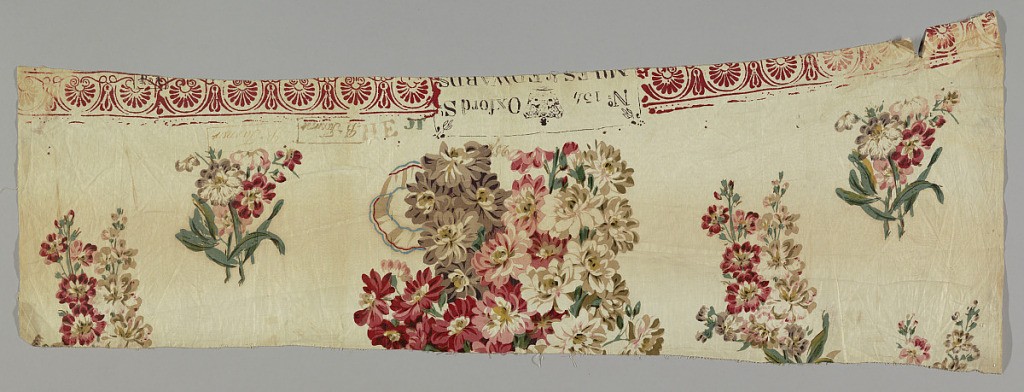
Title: Fragment
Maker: Miles & Edwards, 1847
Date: ca. 1830
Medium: Technique: block printed on plain weave foundation; block registration marks visible
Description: Mark faces in opposite direction to direction of pattern. Pattern of polychrome bunches of flowers on natural.